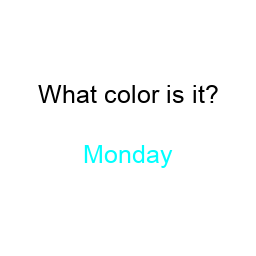
Color: cyan
Background color: white
Question text color: black